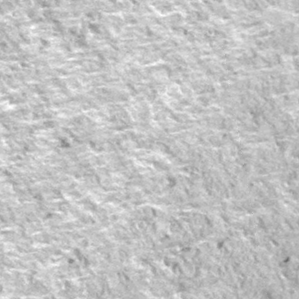
Label: frost